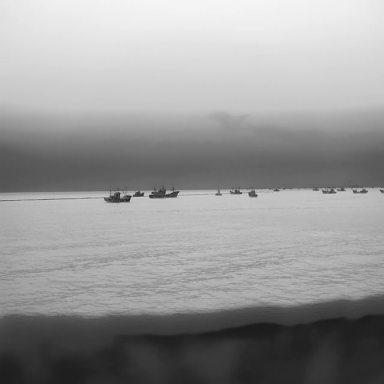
There are 11 objects shown in the infrared image, including a sailboat, and ten bulk_carriers.